Question: Below is my table.
'''
CREATE TABLE [dbo].[CCMaster](
[CCId] [int] IDENTITY(1,1) NOT NULL,
[GId] [int] NULL,
[BKId] [int] NULL,
<URL> NULL,
[ParentId] [int] NULL,)
SET IDENTITY_INSERT CCMaster ON
insert into CCMaster([CCId],[GID],[BKID],[Class],[ParentId]) values(1,33,162,'CORPORATE',NULL)
insert into CCMaster([CCId],[GID],[BKID],[Class],[ParentId]) values(10,33,162,'Call center related',4)
insert into CCMaster([CCId],[GID],[BKID],[Class],[ParentId]) values(11,33,162,'Channel related',2)
insert into CCMaster([CCId],[GID],[BKID],[Class],[ParentId]) values(12,33,162,'Advertisement',6)
insert into CCMaster([CCId],[GID],[BKID],[Class],[ParentId]) values(13,33,162,'Brand Ambassador',6)
insert into CCMaster([CCId],[GID],[BKID],[Class],[ParentId]) values(14,33,162,'OTAF/TVP (New Activation)',11)
insert into CCMaster([CCId],[GID],[BKID],[Class],[ParentId]) values(15,33,162,'Service Barred',7)
insert into CCMaster([CCId],[GID],[BKID],[Class],[ParentId]) values(16,33,162,'Call center behaviour',10)
insert into CCMaster([CCId],[GID],[BKID],[Class],[ParentId]) values(17,33,162,'Store Personnel behavior',8)
insert into CCMaster([CCId],[GID],[BKID],[Class],[ParentId]) values(2,33,162,'DTH',NULL)
insert into CCMaster([CCId],[GID],[BKID],[Class],[ParentId]) values(3,33,162,'2G',NULL)
insert into CCMaster([CCId],[GID],[BKID],[Class],[ParentId]) values(4,33,162,'3GS',NULL)
insert into CCMaster([CCId],[GID],[BKID],[Class],[ParentId]) values(5,33,162,'Broadband',NULL)
insert into CCMaster([CCId],[GID],[BKID],[Class],[ParentId]) values(6,33,162,'Brand',1)
insert into CCMaster([CCId],[GID],[BKID],[Class],[ParentId]) values(7,33,162,'Barring-related',3)
insert into CCMaster([CCId],[GID],[BKID],[Class],[ParentId]) values(8,33,162,'Behaviour related',4)
insert into CCMaster([CCId],[GID],[BKID],[Class],[ParentId]) values(9,33,162,'Call center related',3)
SET IDENTITY_INSERT CCMaster OFF
'''
There are thousands of records in this table. I want to clone only the records where GID = 33 and BKID = 162. The parent of the child must match accordingly to the auto generated id of the respective parent. I tried <URL> query but it din't work for me.
I tried using a cursor by first inserting the parents and then trying to query for the child but that too din't work out. Any help would be appreciated.

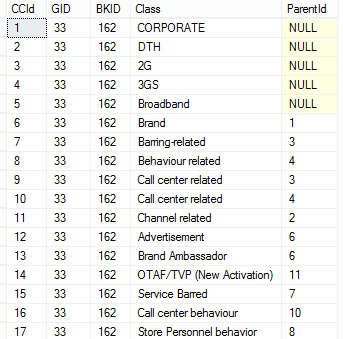
Answer: Use a recursive CTE to get the rows you want to insert.
To figure out what new value is to be used as 'ParentId' you can use <URL> to get a mapping between the old 'CCId' and the new 'CCId'. Capture the output from the merge to table variable and after the merge you can update 'ParentId' from the table variable.
'''
declare @T table
(
OldCCId int,
OldParentId int,
NewCCId int
);
with C as
(
select M.*
from dbo.CCMaster as M
where ParentId is null and
GId = 33 and
BKId = 162
union all
select M.*
from dbo.CCMaster as M
inner join C
on C.CCId = M.ParentId
)
merge into dbo.CCMaster as M
using C
on 1 = 0
when not matched then
insert(GID, BKID, Class)
values (C.GID, C.BKID, C.Class)
output C.CCId,
C.ParentId,
inserted.CCId
into @T;
update M
set ParentId = T2.NewCCId
from CCMaster as M
inner join @T as T1
on M.CCId = T1.NewCCId
inner join @T as T2
on T1.OldParentId = T2.OldCCId;
'''
<URL>